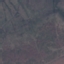
Label: HerbaceousVegetation